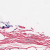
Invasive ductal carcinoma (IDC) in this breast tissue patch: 0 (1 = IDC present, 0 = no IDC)